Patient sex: M
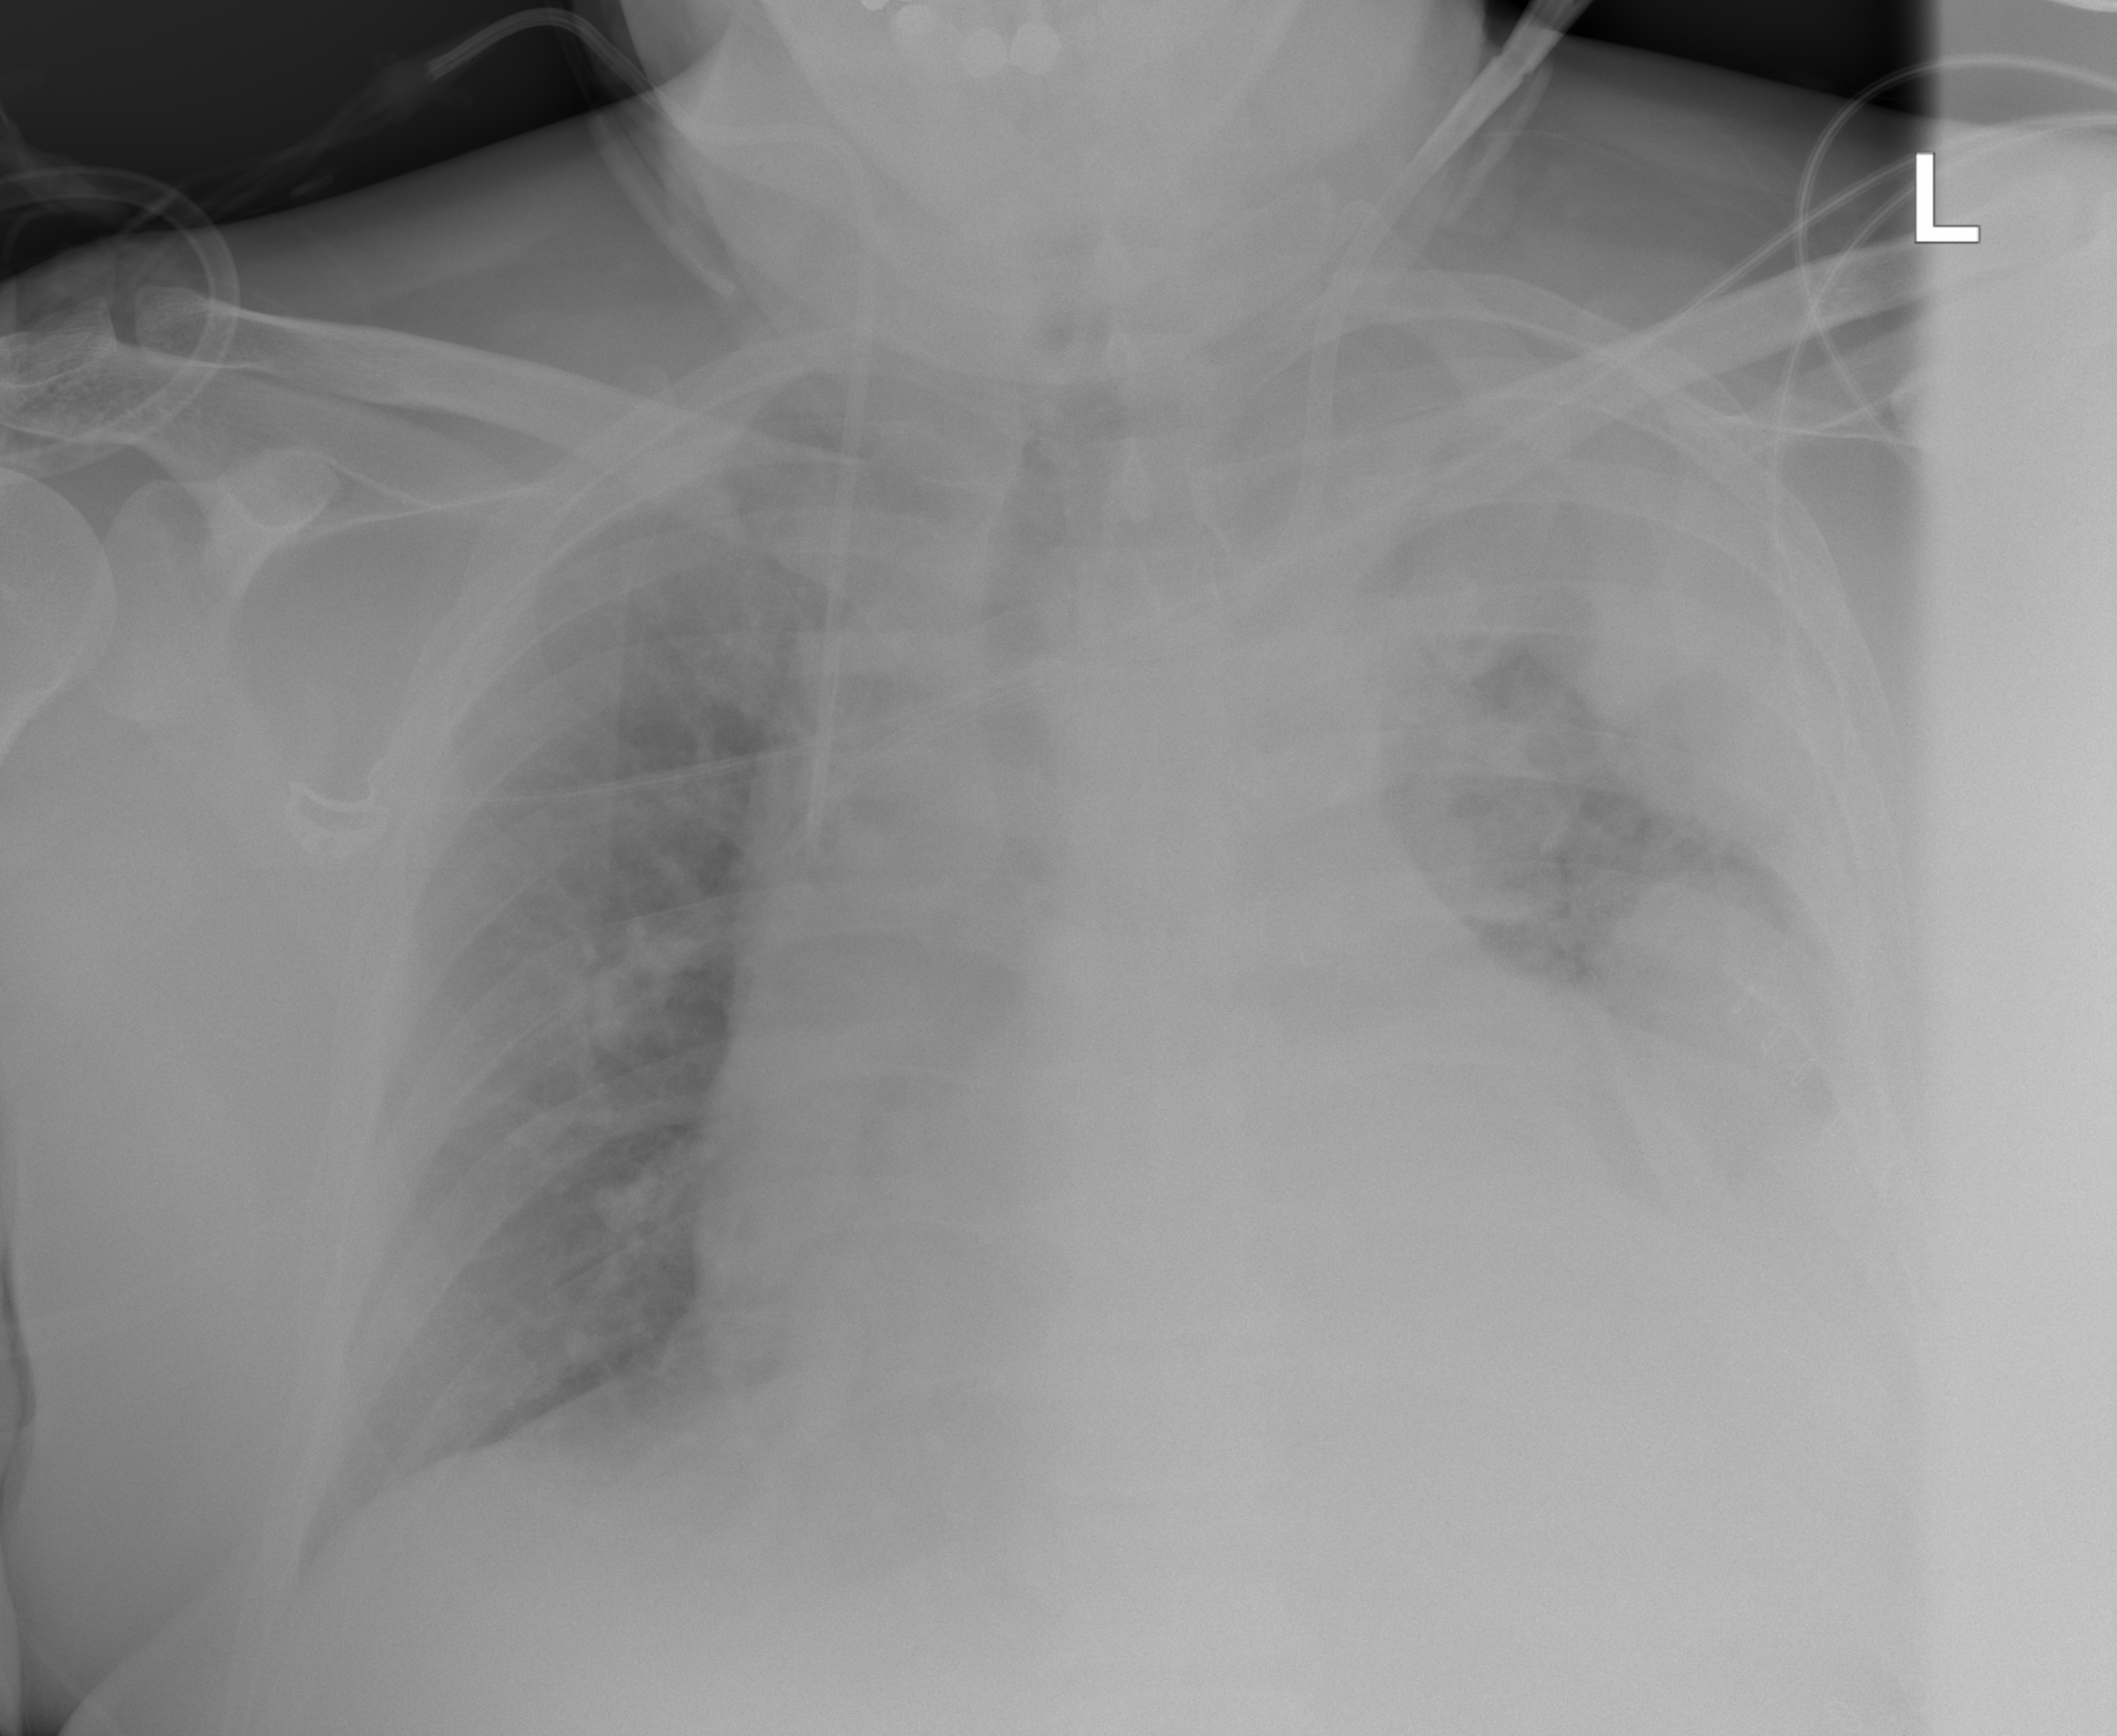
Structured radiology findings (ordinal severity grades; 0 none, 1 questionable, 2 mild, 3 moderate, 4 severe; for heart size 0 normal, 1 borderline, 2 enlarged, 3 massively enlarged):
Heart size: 2
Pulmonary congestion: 0
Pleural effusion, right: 0
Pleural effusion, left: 2
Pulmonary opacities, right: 0
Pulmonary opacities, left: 2
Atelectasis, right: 2
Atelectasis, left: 3